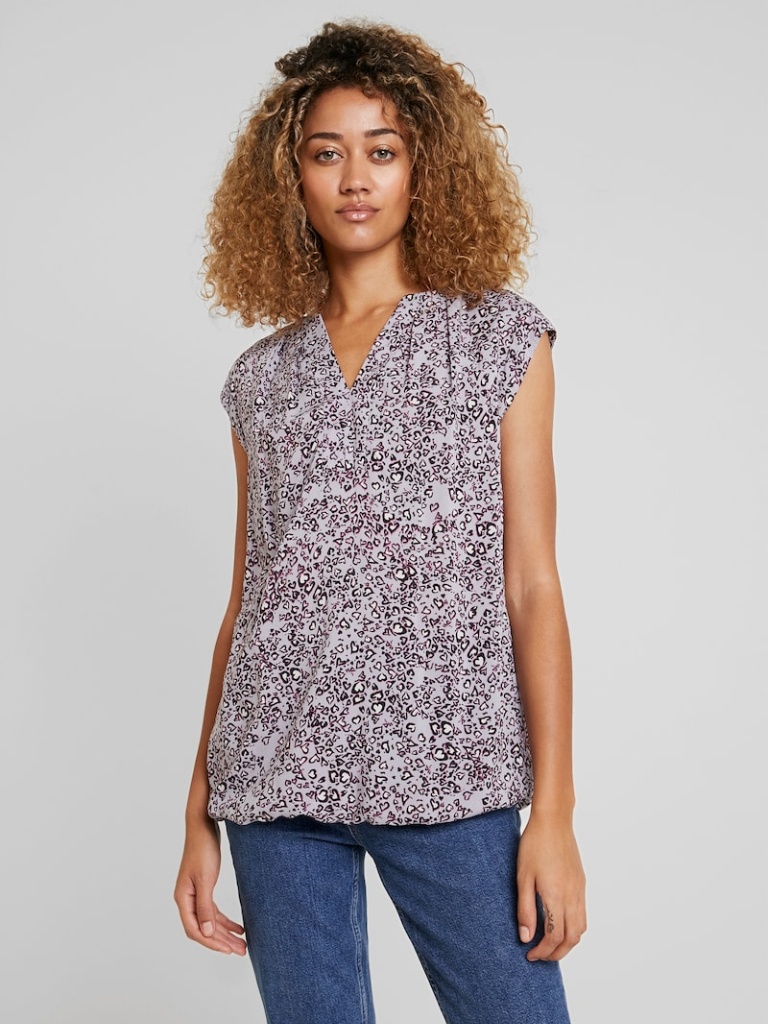
cotton relaxed sleeveless knee length Untucked v-neck tunic